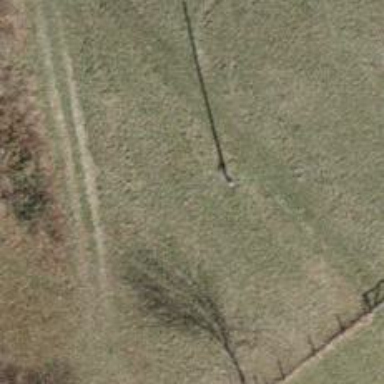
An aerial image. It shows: Minor power line.